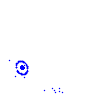
Particle: pion